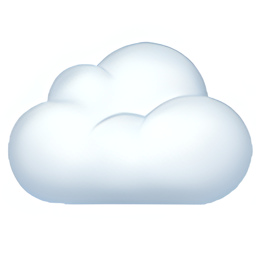
Name: cloud
Emoji: ☁
Group: Travel & Places
Sub-group: sky & weather